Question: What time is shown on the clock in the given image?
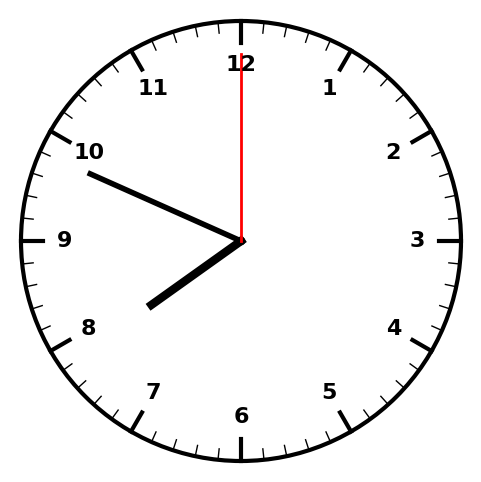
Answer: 07:49:00